Interaction volume radius: 10 \u00c5
Interaction volume height: 10 \u00c5
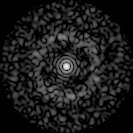
Disorder parameter: 0.8324